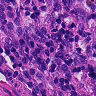
Metastatic tissue present: yes